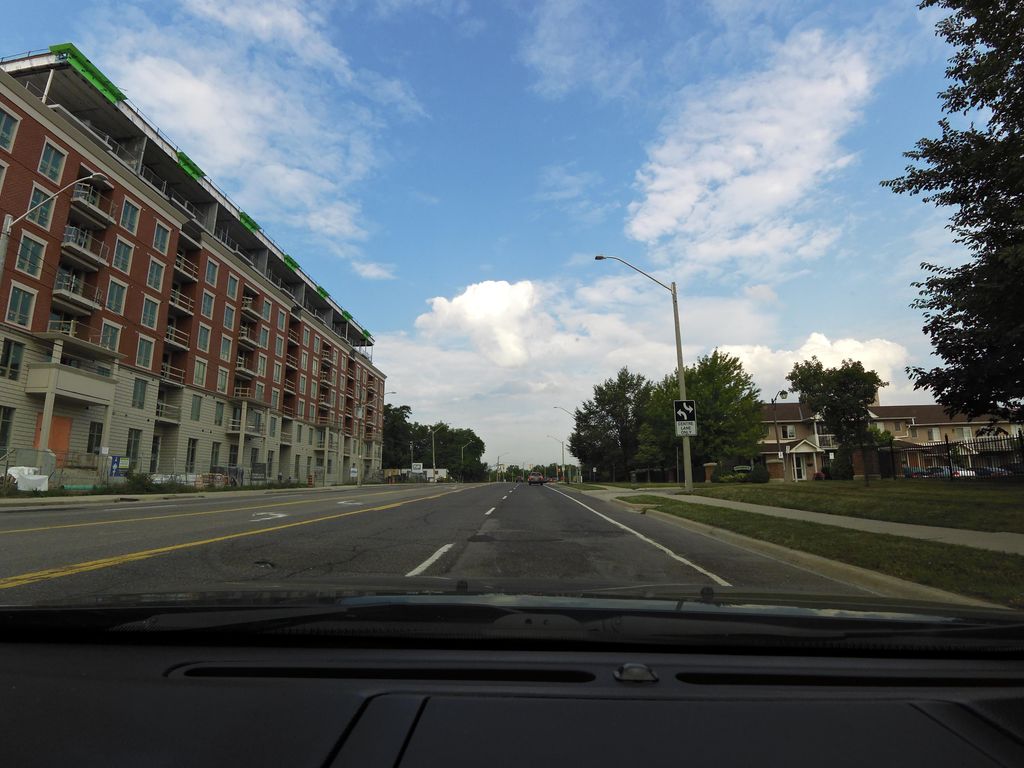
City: hamilton